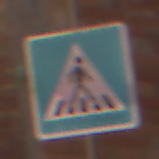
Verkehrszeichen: FussgaengerueberwegLinks
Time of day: MorningAfternoon
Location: Outdoor (Urban)
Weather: Clear
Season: NotSpecified
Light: Natural